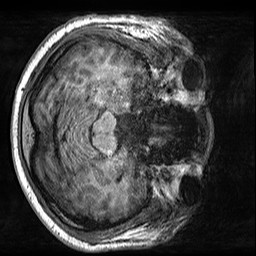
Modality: T1w
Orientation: axial
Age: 50
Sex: male
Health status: healthy
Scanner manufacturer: siemens
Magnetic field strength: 3 T
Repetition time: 2.5 s
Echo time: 0.00299 s